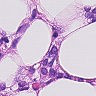
Metastatic tissue present: yes